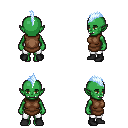
a pixel art fantasy rpg character, female body template, orc, green skin, brown tunic, white pants, white cyan mohawk hairstyle, black shoes, four views (front, back, left, right), 2x2 character sprite sheet, small pixel art, hard edges, no anti-aliasing